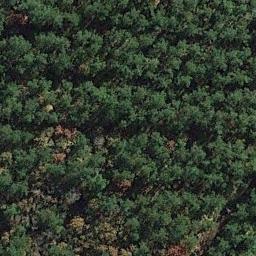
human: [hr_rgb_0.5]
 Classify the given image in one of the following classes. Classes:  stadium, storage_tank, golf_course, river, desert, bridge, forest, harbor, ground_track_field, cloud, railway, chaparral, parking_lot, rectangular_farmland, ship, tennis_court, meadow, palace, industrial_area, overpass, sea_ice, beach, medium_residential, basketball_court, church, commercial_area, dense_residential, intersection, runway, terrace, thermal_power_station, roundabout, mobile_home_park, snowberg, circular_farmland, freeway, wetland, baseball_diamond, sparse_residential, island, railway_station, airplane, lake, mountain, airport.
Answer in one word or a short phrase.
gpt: forest